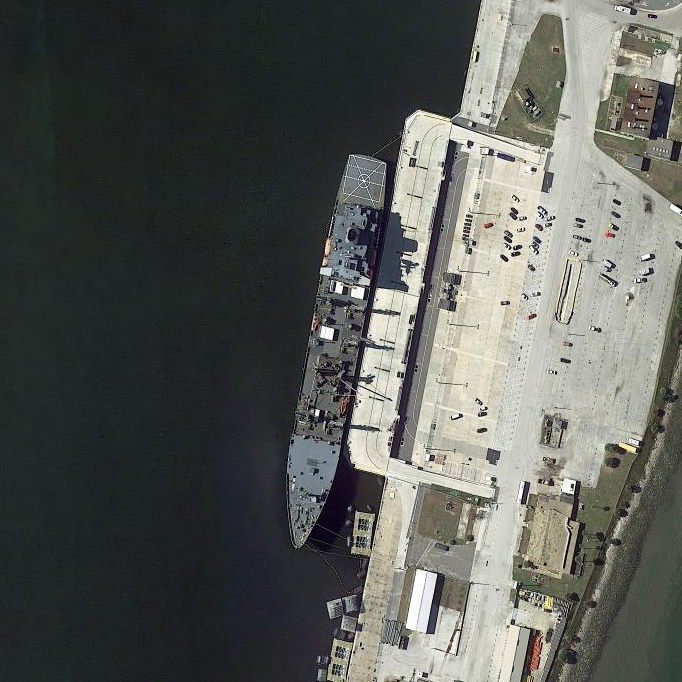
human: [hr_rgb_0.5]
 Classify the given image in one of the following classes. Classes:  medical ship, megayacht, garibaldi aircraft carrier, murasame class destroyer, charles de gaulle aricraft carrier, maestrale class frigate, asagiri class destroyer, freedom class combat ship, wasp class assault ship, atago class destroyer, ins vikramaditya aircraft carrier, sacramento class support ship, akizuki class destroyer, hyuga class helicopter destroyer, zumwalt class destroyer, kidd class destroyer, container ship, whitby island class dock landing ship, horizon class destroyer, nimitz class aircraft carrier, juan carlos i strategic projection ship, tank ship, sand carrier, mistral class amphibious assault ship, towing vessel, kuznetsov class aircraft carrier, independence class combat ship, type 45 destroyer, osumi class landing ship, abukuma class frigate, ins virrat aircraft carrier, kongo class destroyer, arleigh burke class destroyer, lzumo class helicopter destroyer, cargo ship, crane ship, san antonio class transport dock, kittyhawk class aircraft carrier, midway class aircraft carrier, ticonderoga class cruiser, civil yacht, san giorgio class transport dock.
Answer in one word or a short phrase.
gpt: Sacramento class support ship